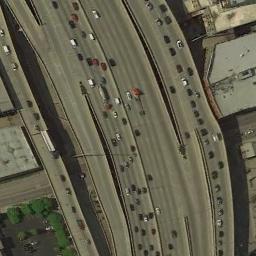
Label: freeway